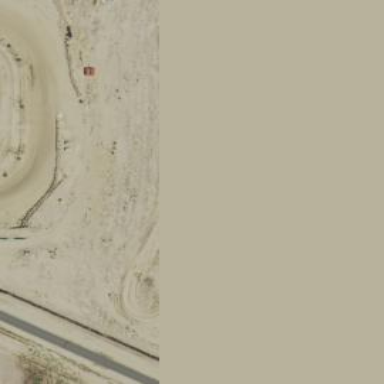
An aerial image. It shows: Motor sport raceway.